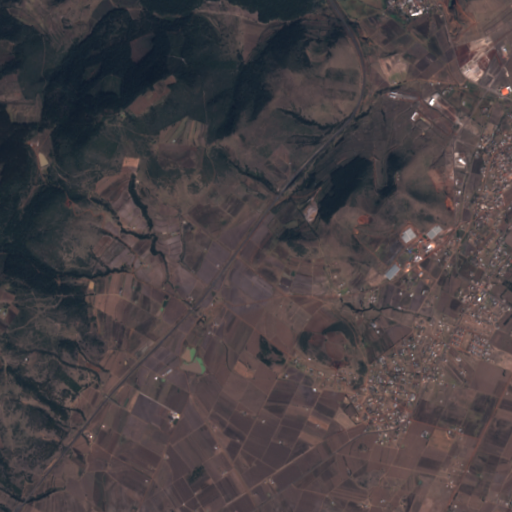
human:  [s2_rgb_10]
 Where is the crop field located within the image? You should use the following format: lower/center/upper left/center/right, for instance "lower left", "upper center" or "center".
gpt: The crop field is located in the upper right of the image.
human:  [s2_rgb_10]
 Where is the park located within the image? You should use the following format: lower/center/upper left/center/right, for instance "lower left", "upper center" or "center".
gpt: The park is located in the lower right of the image.
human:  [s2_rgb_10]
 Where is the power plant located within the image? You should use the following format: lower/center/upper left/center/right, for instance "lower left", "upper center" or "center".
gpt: There is no power plant in the image.